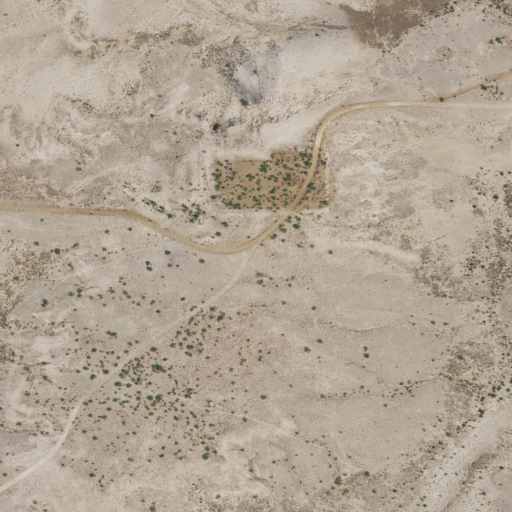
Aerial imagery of mountain in Texas named Johnson Hill containing grassland and shrub